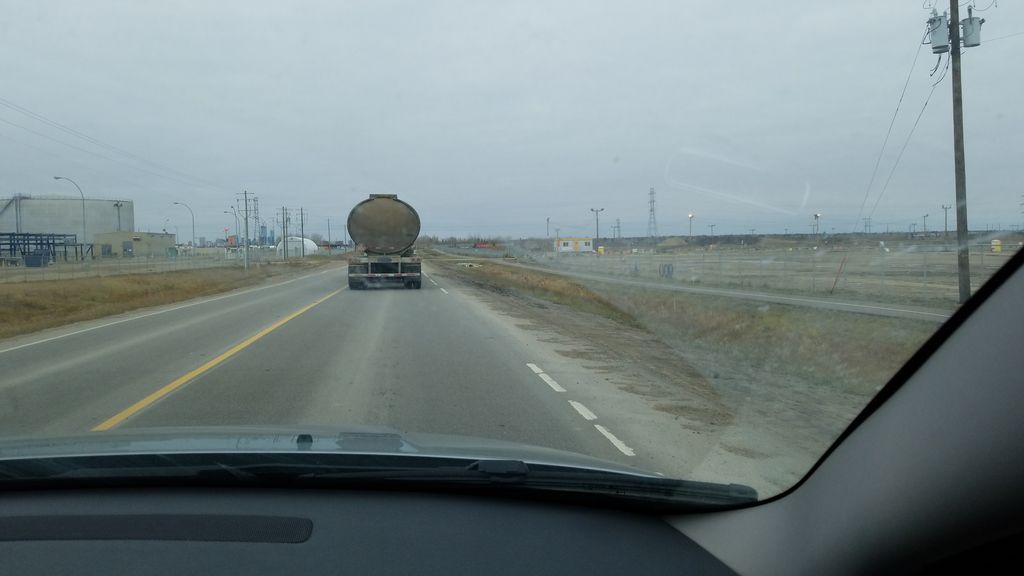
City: edmonton